九年级 · 立体几何学
将一个正方体沿某些棱展开后，能够得到的平面图形是( )
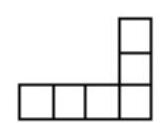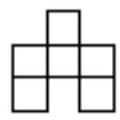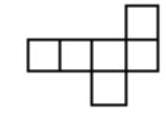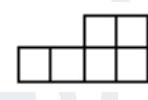
A.

B.

C.

D.

答案: C
解析: 由四棱柱四个侧面和上下两个底面的特征可知,

A、B、上底面不可能有两个，故不是正方体的展开图;

D、出现了田字格，故不能;

C、可以拼成一个正方体．故选 C.